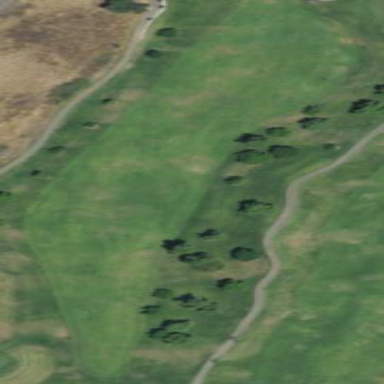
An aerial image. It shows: Golf fairway surrounded by grass.